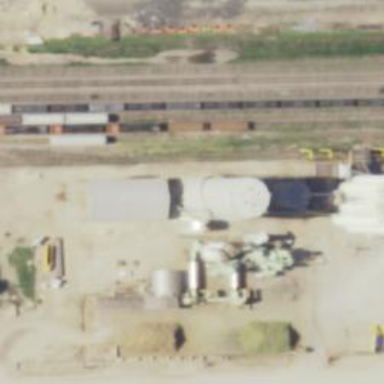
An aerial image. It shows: View of railway yard.